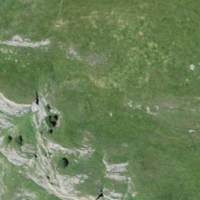
EUNIS habitat code: 26
Species observed at this site:
Aster alpinus